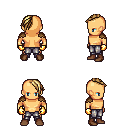
a pixel art fantasy rpg character, male body template, human, tanned skin, leather shoulder armor, metal pants, blonde long mohawk hairstyle, gold gloves, brown shoes, four views (front, back, left, right), 2x2 character sprite sheet, small pixel art, hard edges, no anti-aliasing